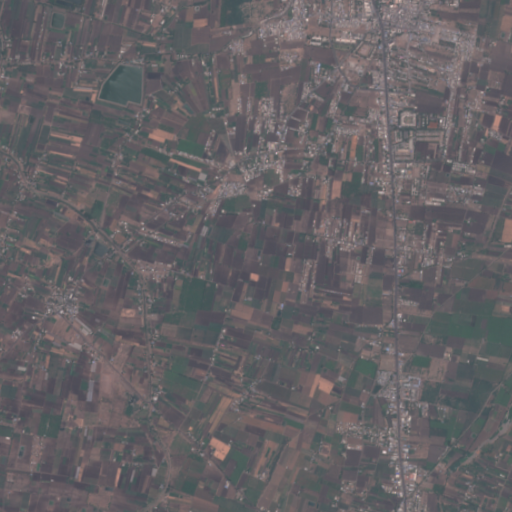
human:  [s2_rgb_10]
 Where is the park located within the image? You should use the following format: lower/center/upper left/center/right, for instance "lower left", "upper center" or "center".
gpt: The park is located in the upper right of the image.
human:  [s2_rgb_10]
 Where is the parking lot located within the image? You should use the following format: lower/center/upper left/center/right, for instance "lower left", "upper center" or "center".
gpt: The parking lot is located in the upper right of the image.
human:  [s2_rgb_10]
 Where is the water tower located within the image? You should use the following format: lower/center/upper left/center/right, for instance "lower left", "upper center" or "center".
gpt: The water tower is located in the upper right of the image.
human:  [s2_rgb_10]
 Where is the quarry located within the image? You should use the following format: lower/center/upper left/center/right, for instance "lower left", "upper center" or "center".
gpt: There is no quarry in the image.